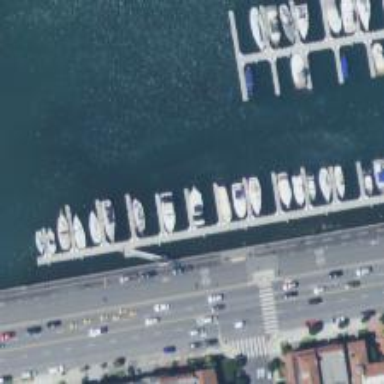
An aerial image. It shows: Man-made pier.